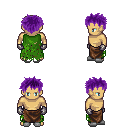
a pixel art fantasy rpg character, male body template, human, tanned skin, green tattered cape, robe skirt, purple bedhead hairstyle, metal gloves, white slippers, four views (front, back, left, right), 2x2 character sprite sheet, small pixel art, hard edges, no anti-aliasing